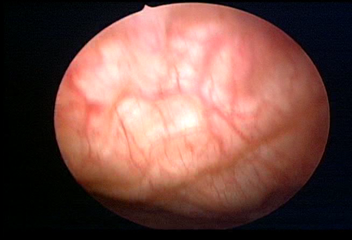
Modality: WLC
Class: Normal mucosa
Bladder cancer association: No